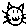
Label: cat